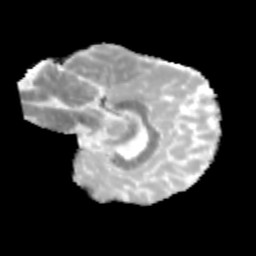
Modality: MD
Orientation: sagittal
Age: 11
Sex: male
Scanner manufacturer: siemens
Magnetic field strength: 3 T
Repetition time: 3.8 s
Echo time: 0.07 s